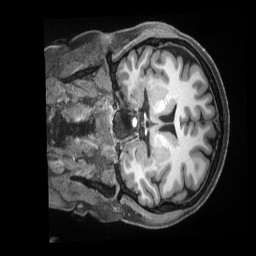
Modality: T1w
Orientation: coronal
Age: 28
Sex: female
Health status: ill
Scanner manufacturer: siemens
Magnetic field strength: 3 T
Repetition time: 2.5 s
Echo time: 0.00181 s